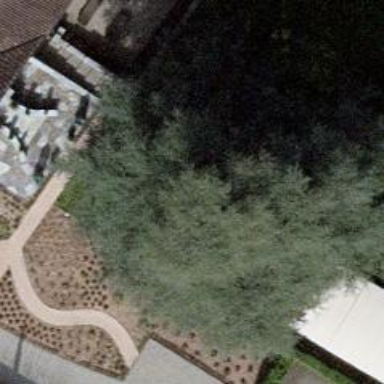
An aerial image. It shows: Evergreen needle-leaved tree.